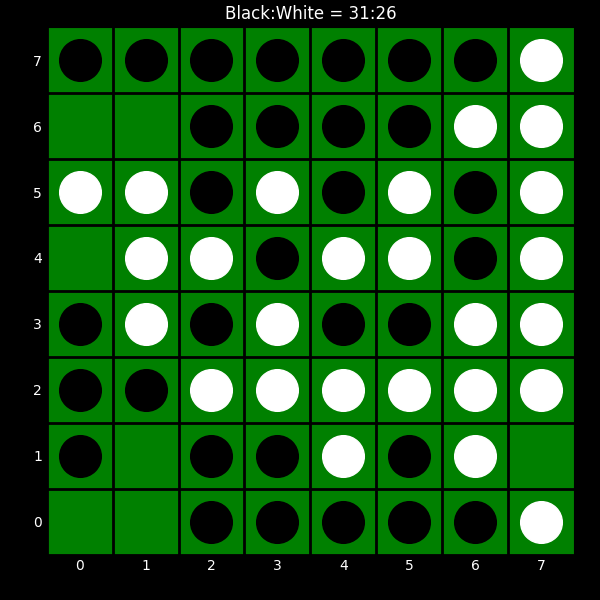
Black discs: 31
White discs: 26